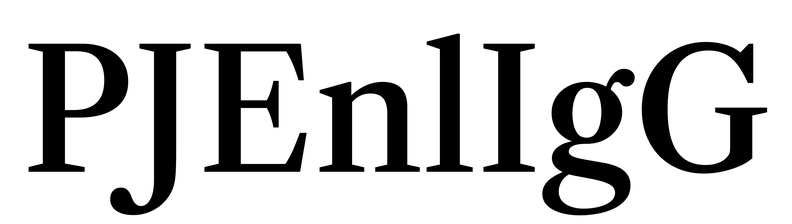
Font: LibreCaslonText_Medium